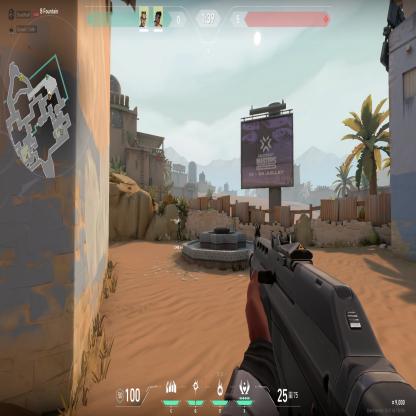
Label: teammate